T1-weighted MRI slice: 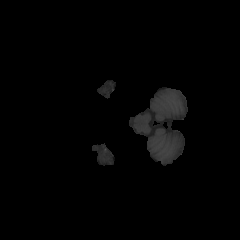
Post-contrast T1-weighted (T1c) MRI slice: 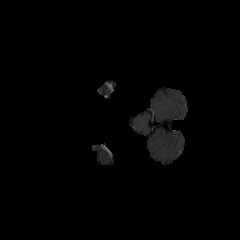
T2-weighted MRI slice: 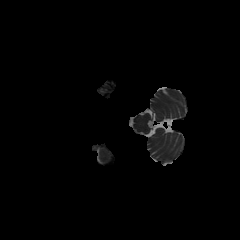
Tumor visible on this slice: no